Question: I'm getting the build error Undefined symbols for architecture i386 on my Mac when building a Cordova application. I'm using Cordova version 3.4 and Xcode 5.0.2.
Here is the snapshot of my project's Xcode properties Build Settings -> Architectures

'''
Undefined symbols for architecture i386:
"_AudioServicesAddSystemSoundCompletion", referenced from:
_playBeep in CDVNotification.o
"_AudioServicesCreateSystemSoundID", referenced from:
_playBeep in CDVNotification.o
"_AudioServicesDisposeSystemSoundID", referenced from:
_soundCompletionCallback in CDVNotification.o
"_AudioServicesPlaySystemSound", referenced from:
-[CDVVibration vibrate:] in CDVVibration.o
_playBeep in CDVNotification.o
"_AudioServicesRemoveSystemSoundCompletion", referenced from:
_soundCompletionCallback in CDVNotification.o
ld: symbol(s) not found for architecture i386
clang: error: linker command failed with exit code 1 (use -v to see invocation)
** BUILD FAILED **
The following build commands failed:
Ld build/emulator/barcodeScanner.app/barcodeScanner normal i386
(1 failure)
Error: /Users/dipin/Projects/barcodeScanner/platforms/ios/cordova/build: Command failed with exit code 65
at ChildProcess.whenDone (/usr/local/lib/node_modules/cordova/src/superspawn.js:112:23)
at ChildProcess.EventEmitter.emit (events.js:98:17)
at maybeClose (child_process.js:735:16)
at Process.ChildProcess._handle.onexit (child_process.js:802:5)
DIPINs-MacBook-Air:barcodeScanner dipinkumarkrishnan$ cordova -v
3.4.0-0.1.0
'''
Please help me with this error. Android build works fine for the same project.
Cheers!
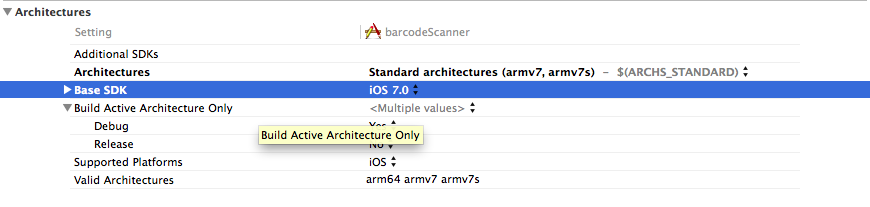
Answer: You are probably missing 'AudioToolbox.framework'. Add this to your target's build phase and try again.